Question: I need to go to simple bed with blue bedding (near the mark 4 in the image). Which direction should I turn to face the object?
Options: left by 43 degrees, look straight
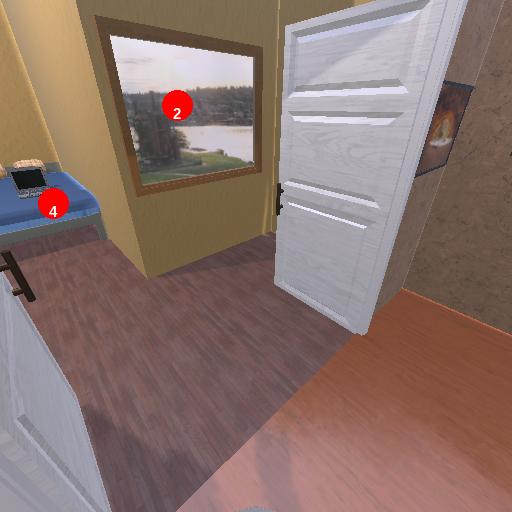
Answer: left by 43 degrees